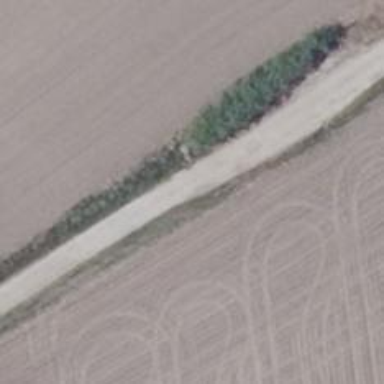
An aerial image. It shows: Unclassified road with grade3 tracktype.